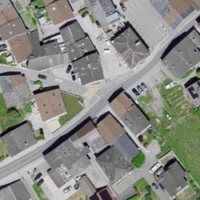
EUNIS habitat code: 54
Species observed at this site:
Clematis vitalba